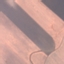
Land use / land cover: AnnualCrop